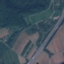
Label: Highway